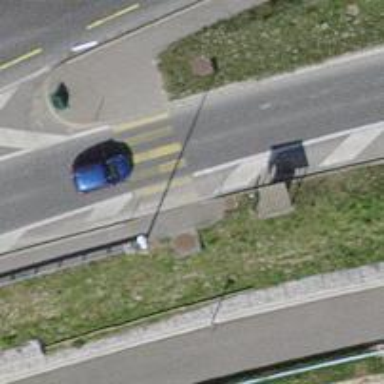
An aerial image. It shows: Uncontrolled zebra crossing on the road.